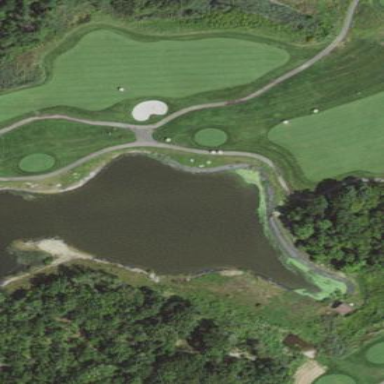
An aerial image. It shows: Water hazard in golf course. The hazard is natural water feature.